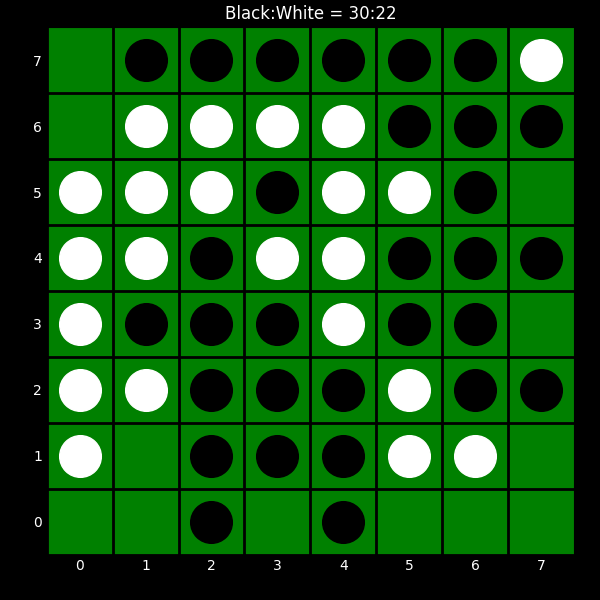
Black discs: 30
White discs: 22